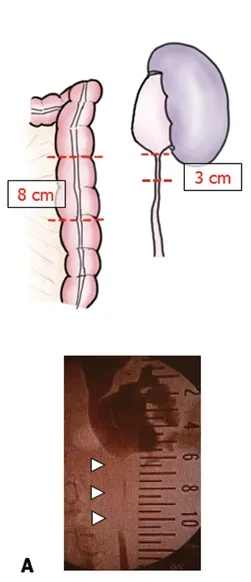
Upper ureteral reconstruction with a tapered segment of descending colon. (
A
) Preoperative retrograde pyelography revealed a 5-cm-long stenosis of the ureter (
white arrowheads
). An 8-cm-long descending colon. Was isolated, tapered (
red dotted line
), sutured in a funnel shape, and then anastomosed to reconstruct the upper ureter. The photograph shows the colon segment being grasped before being tapered and sutured using a catheter as a temporary stent.
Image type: medical_photograph (other_medical_photograph)